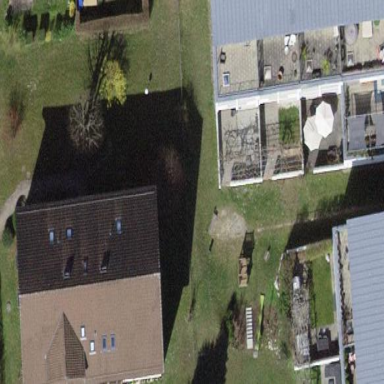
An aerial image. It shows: Residential building.